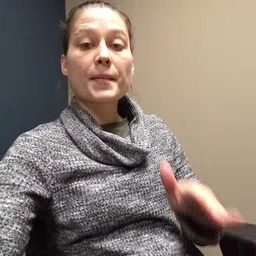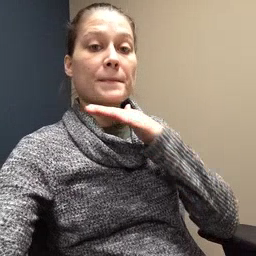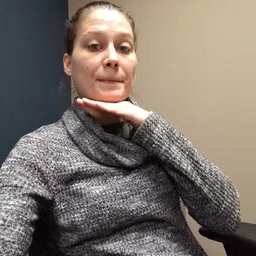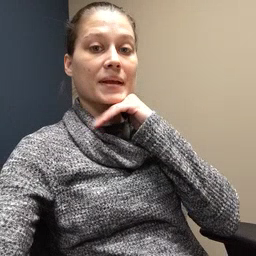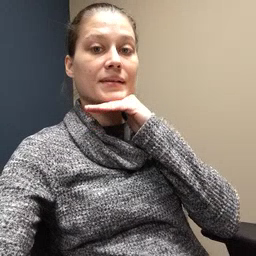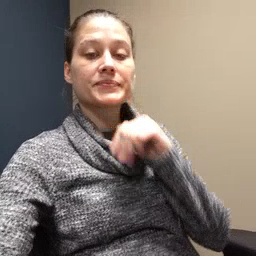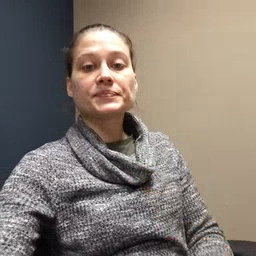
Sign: pig